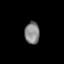
Tissue: skin
Cell type: Epithelial cells
Senescence score: 0.1654
Nuclear area (px): 322
Mean DAPI intensity: 133.422